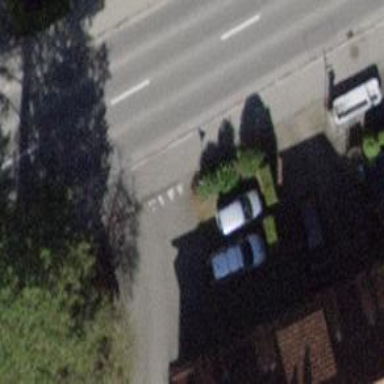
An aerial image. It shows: Road with "give way" sign.